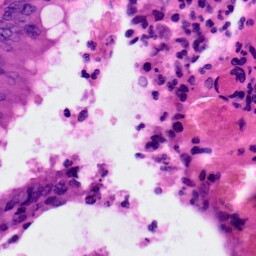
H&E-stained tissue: Colon